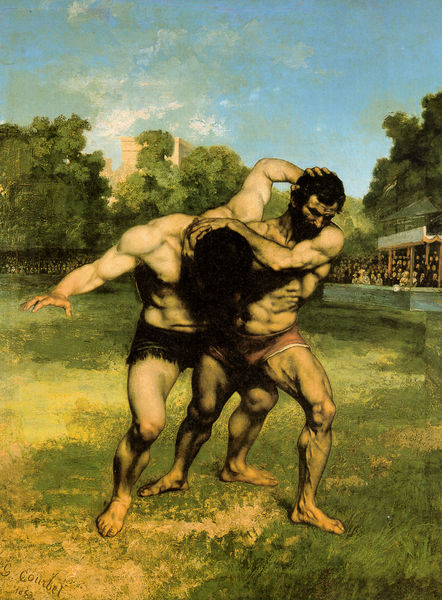
Titel: The Wrestlers, Ringer
Künstler: Gustave Courbet
Standort: Budapest
Institution: Szépmüvészeti Múzeum
Schlagwörter: akt, baum, blau, dunkel, gemälde, hand, himmel, kampf, kopf, körper, laub, mann, nackt, schatten, wolken, akte, bäume, gelb, grün, landschaft, menschen, ocker, sand, braun, finger, grau, hell, köpfe, licht, männer, paris, schwarz, weiss, gebäude, gras, haus, park, rasen, rot, wiese, wolke, malerei, symbolismus, bart, hose, arme, hände, signatur, erde, natur, boden, haare, fassen, publikum, schulter, schultern, wald, turm, garten, beine, balkon, bein, füße, zwei, tribüne, zuschauer, hosen, modern, mauer, platz, nacken, unterstand, anstrengung, kraft, muskeln, sport, wettkampf, halbnackt, knie, waden, oberarm, grass, arena, griff, muskulös, barfuss, courbet, antike, mythologie, manege, unterhose, antik, muskel, böcklin, krieger, sturz, adern, schwaru, baldachin, olympia, tempel, mittelpunkt, sportler, spektakel, ringen, ringkampf, höschen, schaukampf, körperlichkeit, athleten, drücken, ringer, verlieren, gustave, turnier, anfeuern, gewinnen, fight, hosten, kampfplatz, krapft, rivalen, sognatur, eises, fraussen, areba